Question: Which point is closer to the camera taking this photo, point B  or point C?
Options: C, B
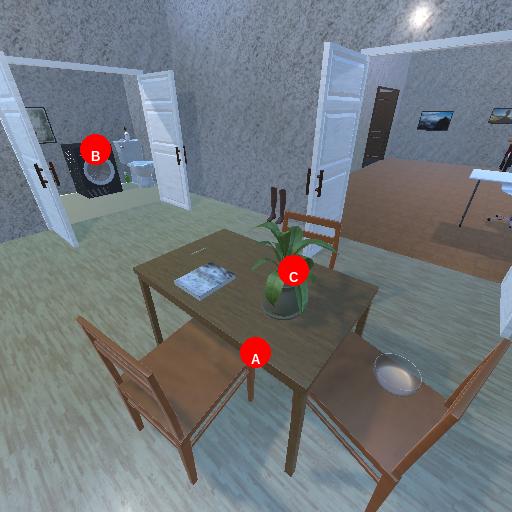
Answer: C